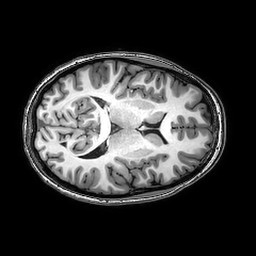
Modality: T1w
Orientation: axial
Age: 23
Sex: female
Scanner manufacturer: philips
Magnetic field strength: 3 T
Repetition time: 0.008313 s
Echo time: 0.00381 s